Question: How to create such button with shadow:

I don't know how to modify this button drawable:
'''
<?xml version="1.0" encoding="utf-8"?>
<selector xmlns:android="http://schemas.android.com/apk/res/android" >
<item >
<shape android:shape="rectangle">
<gradient android:angle="90" android:startColor="#0F9D58" android:endColor="#0F9D58" />
<stroke android:width="1dp" android:color="#BABABA" />
<corners android:radius="4dp" />
<padding android:bottom="10dp" android:top="10dp" android:left="20dp" android:right="20dp" />
</shape>
</item>
'''
Thanks!
UPDATE. Finally , the code should be as follows:
'''
<selector xmlns:android="http://schemas.android.com/apk/res/android">
<item>
<layer-list>
<item android:left="5dp" android:right="5dp" android:top="5dp">
<shape>
<corners android:radius="3dp" />
<solid android:color="#0F4858" />
</shape>
</item>
<item android:bottom="2dp" android:left="0dp" android:right="0dp">
<shape>
<gradient android:angle="270"
android:endColor="#0F9D58" android:startColor="#0F9D58" />
<padding android:bottom="10dp" android:left="10dp"
android:right="10dp" android:top="10dp" />
</shape>
</item>
</layer-list>
</item>
</selector>
'''
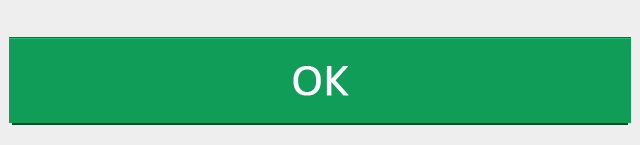
Answer: Read <URL>
Basically, you need create a xml for your custom button, like:
'''
<selector xmlns:android="http://schemas.android.com/apk/res/android">
<item>
<layer-list>
<item android:right="5dp" android:top="5dp">
<shape>
<corners android:radius="3dp" />
<solid android:color="#D6D6D6" />
</shape>
</item>
<item android:bottom="2dp" android:left="2dp">
<shape>
<gradient android:angle="270"
android:endColor="#E2E2E2" android:startColor="#BABABA" />
<stroke android:width="1dp" android:color="#BABABA" />
<corners android:radius="4dp" />
<padding android:bottom="10dp" android:left="10dp"
android:right="10dp" android:top="10dp" />
</shape>
</item>
</layer-list>
</item>
'''
And now, you can use it, doing reference to the file with:
'''
<Button
android:background="@drawable/button_selector"
...
..
/>
'''